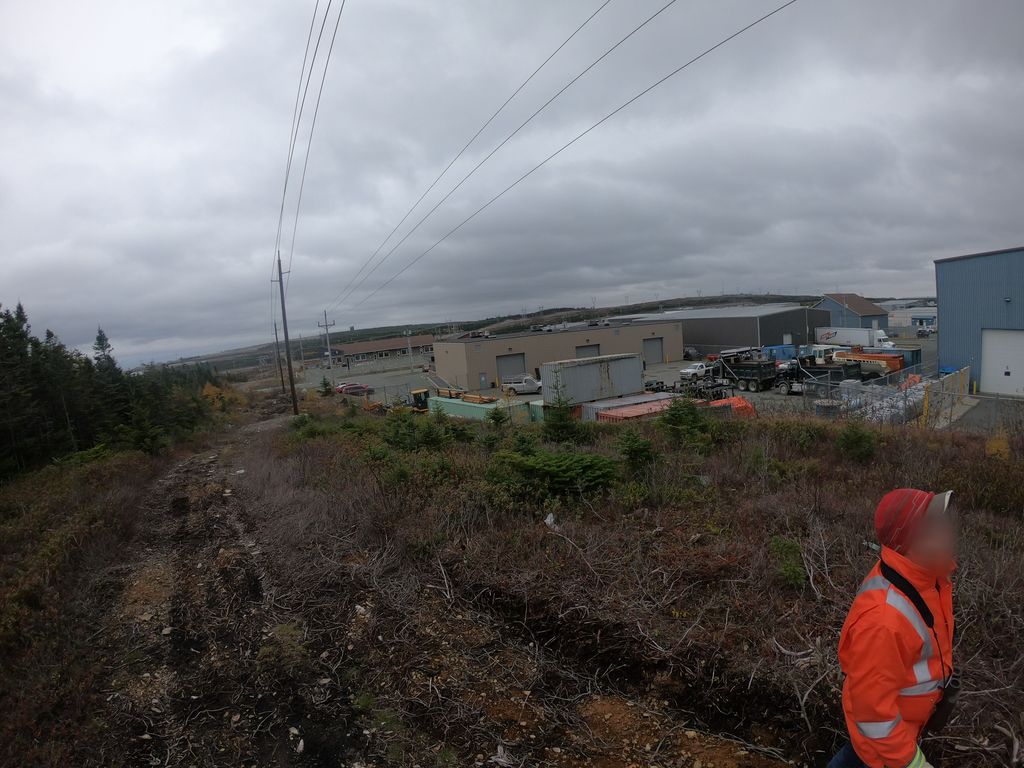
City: st_johns